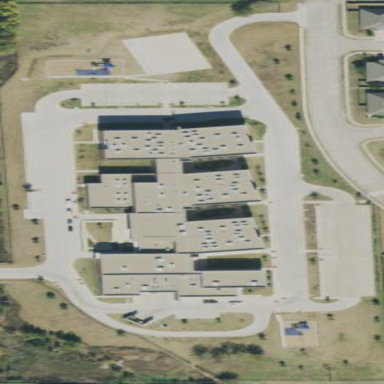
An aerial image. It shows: School.